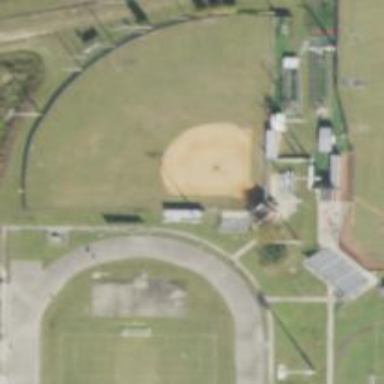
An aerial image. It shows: Baseball pitch for leisure land.